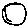
Label: circle